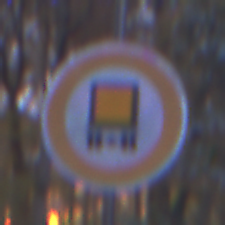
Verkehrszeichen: VerbotKennzeichnungspflichtigeKraftfahrzeugeGefaehrlicheGueter
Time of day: Night
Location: Outdoor (Suburban)
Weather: PartlyCloudy
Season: NotSpecified
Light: Artificial